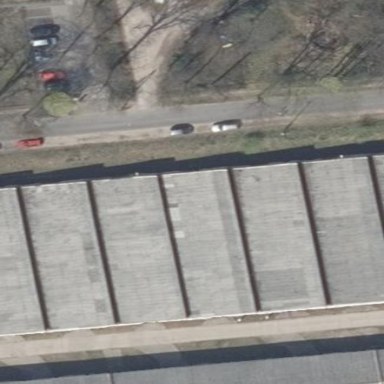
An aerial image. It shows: Stable building.